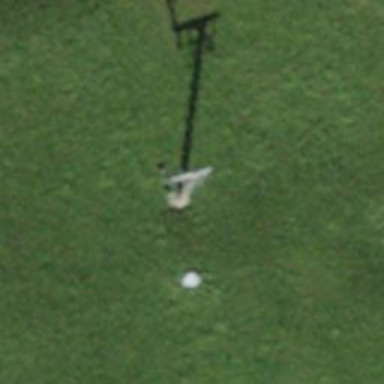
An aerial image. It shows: Pylon for aerialway.